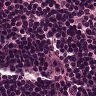
Metastatic tissue present: no